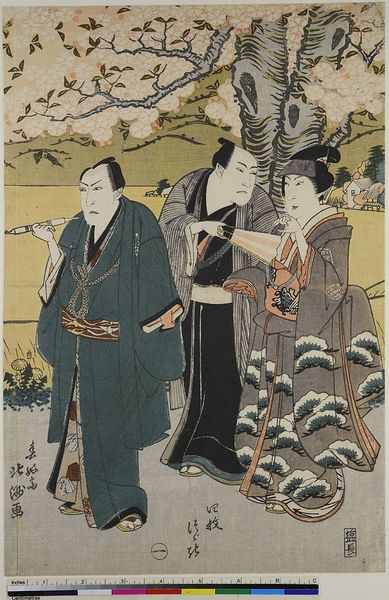
Künstler: Shunk&#x14D;sai Hokush&#x16B;
Standort: Hamburg
Institution: Museum für Kunst und Gewerbe Hamburg
Schlagwörter: baum, blau, hand, mann, grün, landschaft, menschen, frau, köpfe, männer, schwarz, blüten, haus, weg, fächer, augen, strauch, gehen, haare, theater, holzschnitt, japan, schrift, oliv, nasen, rauchen, japanisch, schriftzeichen, geisha, druck, druckgraphik, druckgrafik, zeit, schauspieler, kirschbaum, farbholzschnitt, blätte, schauspielerin, kimono, jade, kabuki, edo, männer frau, reproduktionen, druckerzeugnisse, bäume, sträucher, theateraufführung, ukiyo, vierfarbfruck